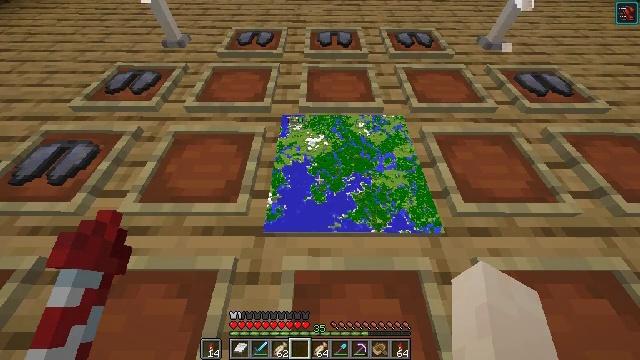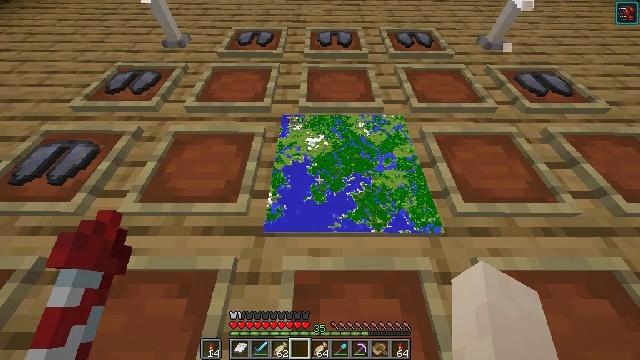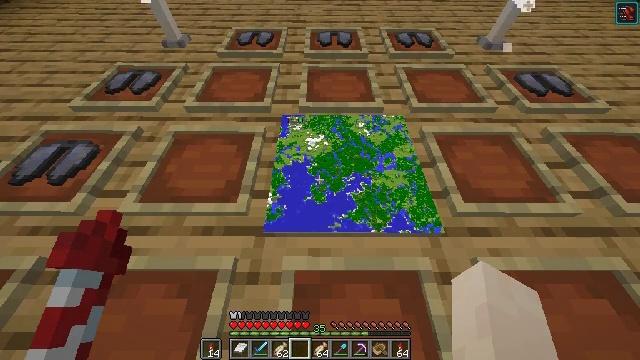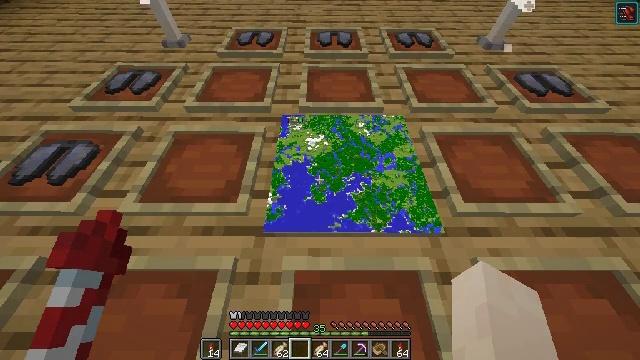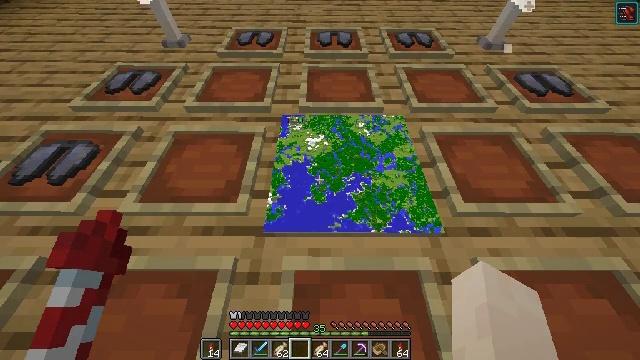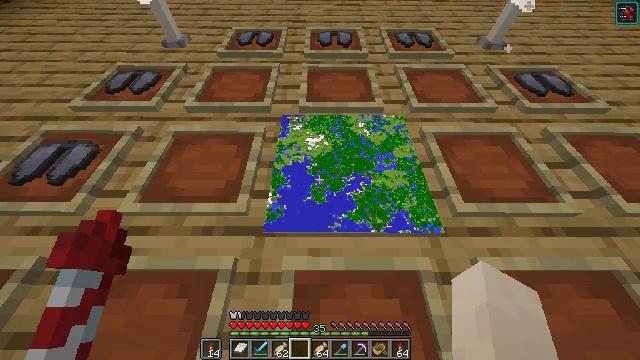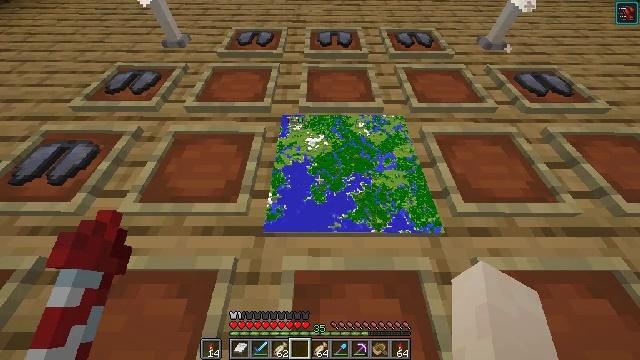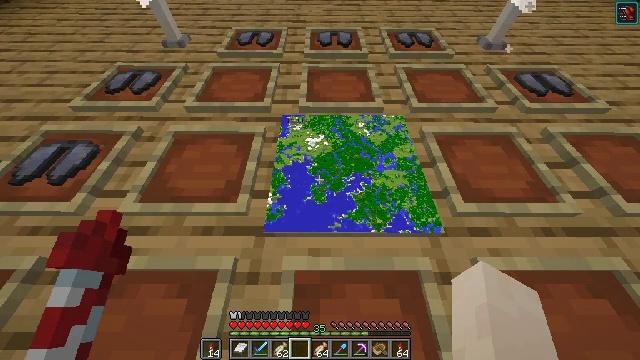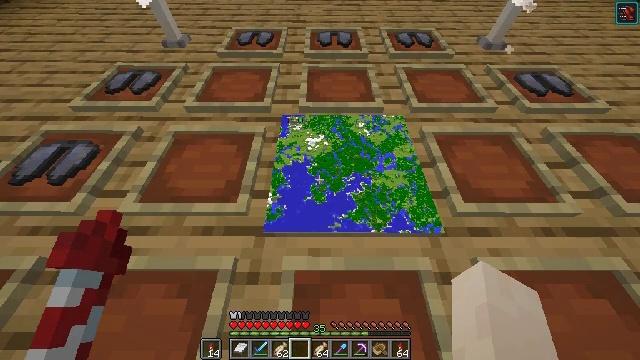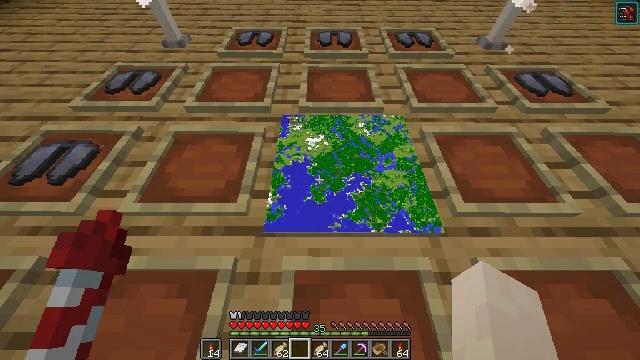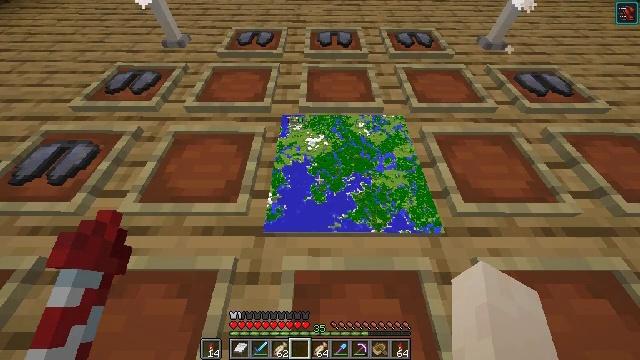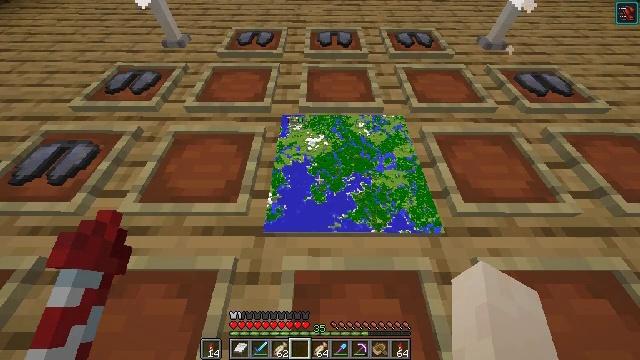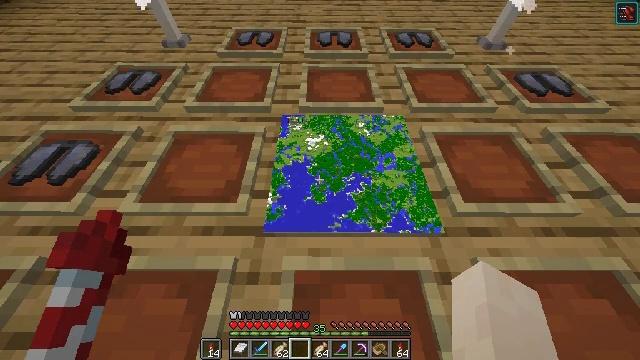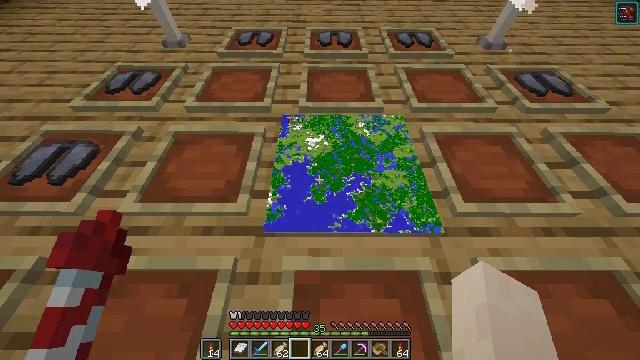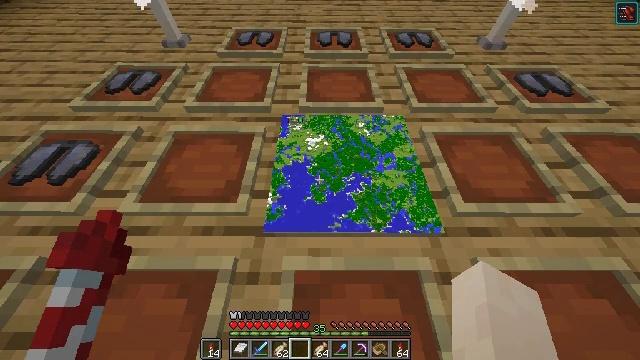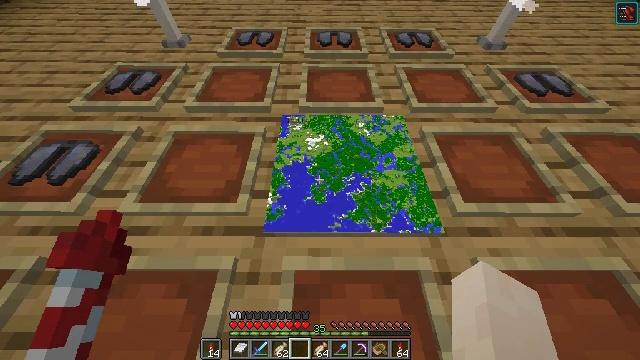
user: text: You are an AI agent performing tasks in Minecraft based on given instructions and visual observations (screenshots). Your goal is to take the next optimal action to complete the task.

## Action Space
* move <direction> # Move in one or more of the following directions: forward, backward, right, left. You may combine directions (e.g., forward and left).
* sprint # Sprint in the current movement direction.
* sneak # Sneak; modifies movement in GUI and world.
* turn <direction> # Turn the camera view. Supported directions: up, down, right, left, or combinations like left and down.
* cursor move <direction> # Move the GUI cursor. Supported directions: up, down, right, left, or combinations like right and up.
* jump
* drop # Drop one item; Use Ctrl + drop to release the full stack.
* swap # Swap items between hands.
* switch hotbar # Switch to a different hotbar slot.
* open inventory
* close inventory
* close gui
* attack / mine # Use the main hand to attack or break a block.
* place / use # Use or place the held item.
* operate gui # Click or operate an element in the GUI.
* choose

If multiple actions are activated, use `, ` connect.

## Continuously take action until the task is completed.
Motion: motion action
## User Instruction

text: Combine paper and a compass on a crafting table to craft a map.
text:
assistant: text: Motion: no_op
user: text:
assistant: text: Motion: no_op
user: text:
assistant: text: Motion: no_op
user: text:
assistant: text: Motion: no_op
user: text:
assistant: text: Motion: no_op
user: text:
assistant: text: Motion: no_op
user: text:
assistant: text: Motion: no_op
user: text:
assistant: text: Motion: no_op
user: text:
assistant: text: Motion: no_op
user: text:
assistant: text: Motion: no_op
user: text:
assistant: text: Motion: no_op
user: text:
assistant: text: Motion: no_op
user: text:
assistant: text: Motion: no_op
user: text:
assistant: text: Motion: no_op
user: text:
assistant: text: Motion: no_op
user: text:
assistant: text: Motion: no_op
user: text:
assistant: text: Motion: no_op
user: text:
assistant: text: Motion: no_op
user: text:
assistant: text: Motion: no_op
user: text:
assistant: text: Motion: no_op
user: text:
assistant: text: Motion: no_op
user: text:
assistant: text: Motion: no_op
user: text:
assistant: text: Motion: no_op
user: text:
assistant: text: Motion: no_op
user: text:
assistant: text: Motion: no_op
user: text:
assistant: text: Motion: no_op
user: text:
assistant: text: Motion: no_op
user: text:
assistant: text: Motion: no_op
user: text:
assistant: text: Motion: no_op
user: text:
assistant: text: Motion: no_op